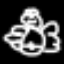
Label: angel